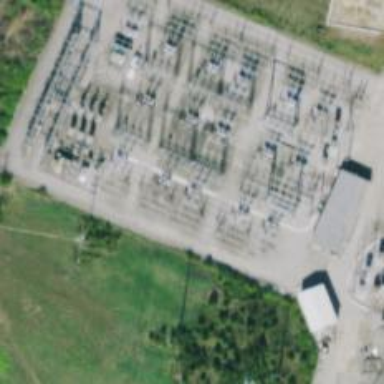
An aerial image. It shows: Switch for power supply.